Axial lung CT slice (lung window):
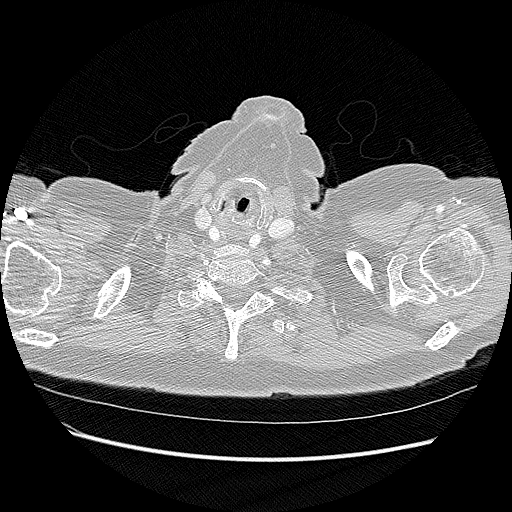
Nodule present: no